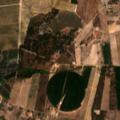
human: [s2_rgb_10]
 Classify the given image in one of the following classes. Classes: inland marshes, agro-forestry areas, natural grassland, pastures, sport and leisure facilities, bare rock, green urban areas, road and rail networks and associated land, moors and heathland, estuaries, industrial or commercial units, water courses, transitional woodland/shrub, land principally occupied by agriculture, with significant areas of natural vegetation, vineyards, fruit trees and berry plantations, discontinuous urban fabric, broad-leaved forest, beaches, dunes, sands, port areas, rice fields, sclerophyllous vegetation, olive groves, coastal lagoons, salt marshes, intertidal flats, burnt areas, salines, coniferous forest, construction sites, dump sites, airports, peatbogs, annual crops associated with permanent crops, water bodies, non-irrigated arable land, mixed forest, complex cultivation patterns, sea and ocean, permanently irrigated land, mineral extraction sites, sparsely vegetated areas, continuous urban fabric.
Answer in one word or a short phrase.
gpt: vineyards, complex cultivation patterns, land principally occupied by agriculture, with significant areas of natural vegetation